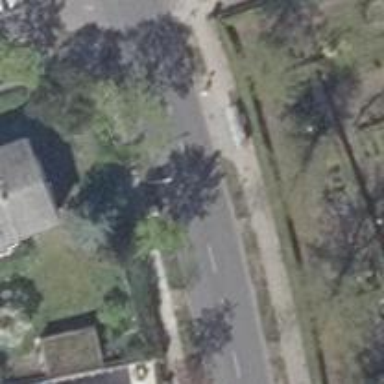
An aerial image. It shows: Avenue lined with deciduous broadleaved trees.